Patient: sex M, age 57
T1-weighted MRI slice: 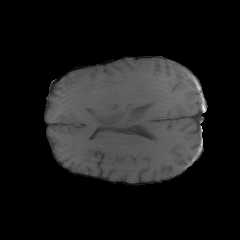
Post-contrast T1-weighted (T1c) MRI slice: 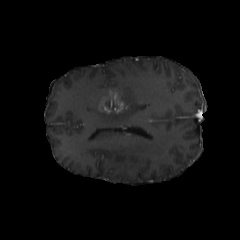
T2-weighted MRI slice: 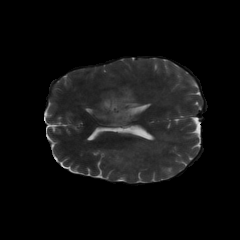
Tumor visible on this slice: yes
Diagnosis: Glioblastoma, IDH-wildtype
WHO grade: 4